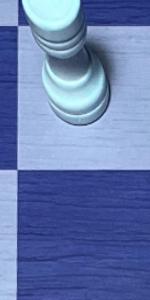
Label: Empty